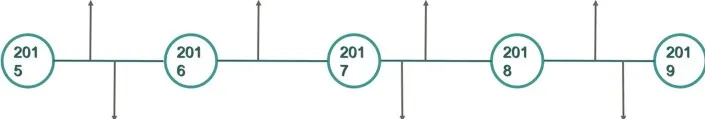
Timeline of the case presented.
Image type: chart (chart)